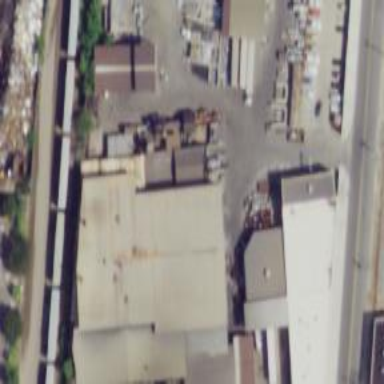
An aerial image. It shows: Recycling facility with works.